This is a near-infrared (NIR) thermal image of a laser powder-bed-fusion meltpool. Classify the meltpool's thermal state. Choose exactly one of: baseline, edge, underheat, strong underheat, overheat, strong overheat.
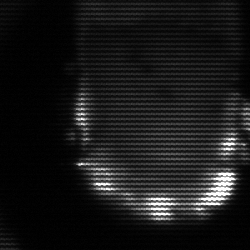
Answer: baseline